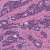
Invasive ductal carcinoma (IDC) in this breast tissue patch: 1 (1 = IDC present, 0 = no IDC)